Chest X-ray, AP view. Patient: 44 years old, sex F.
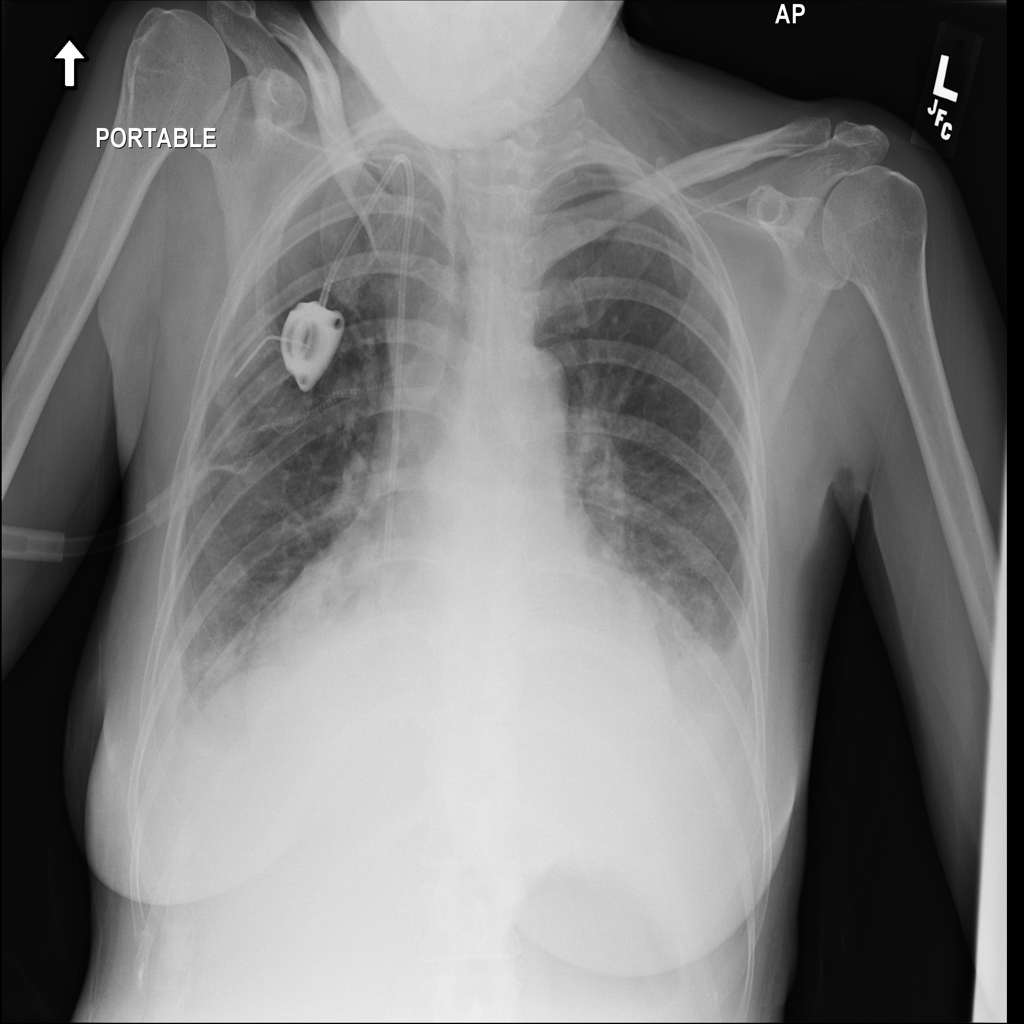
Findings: Cardiomegaly, Effusion, Infiltration